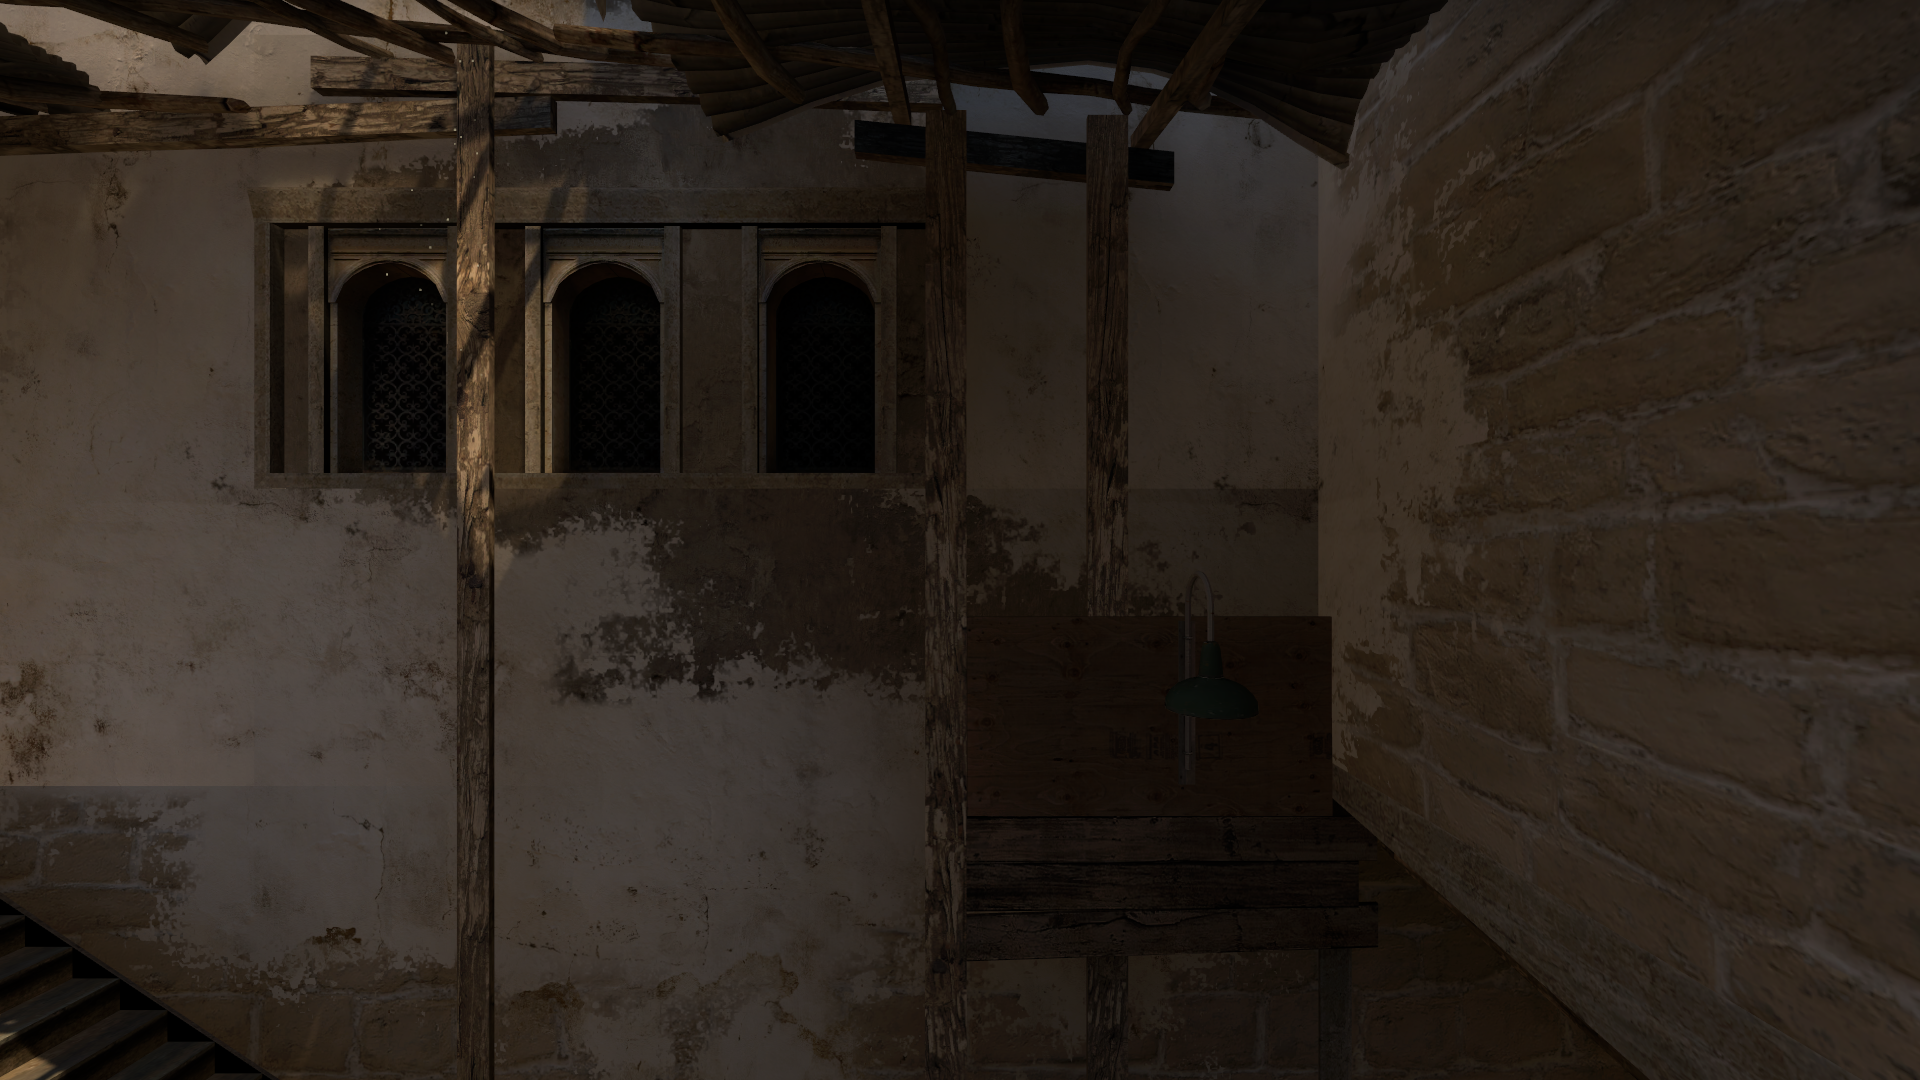
Map: de_mirage